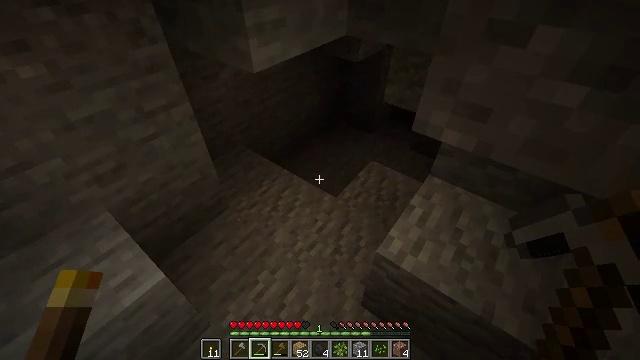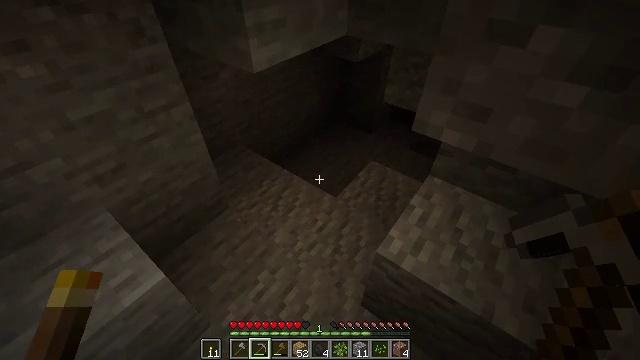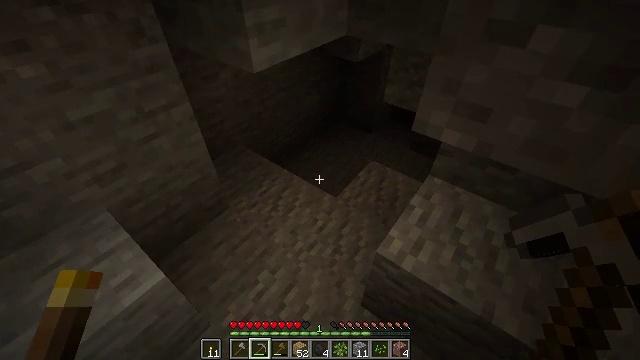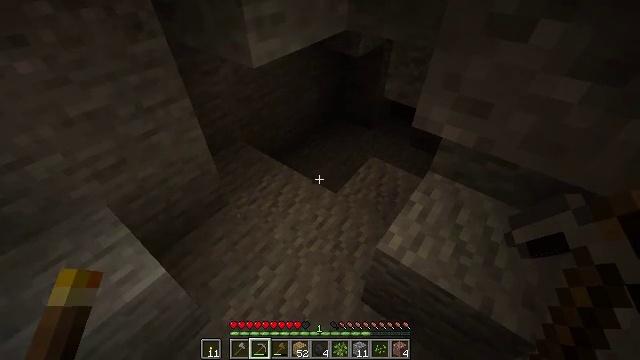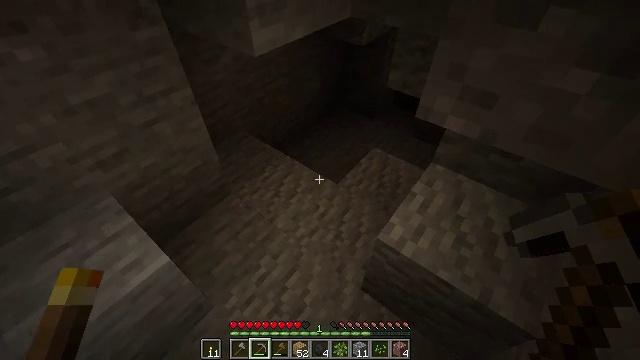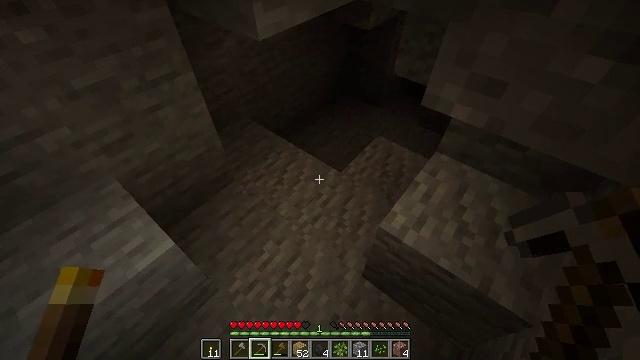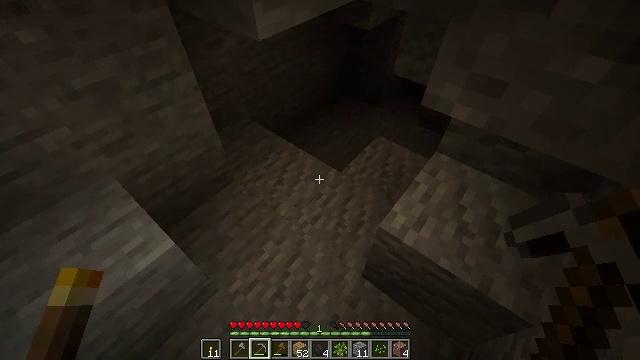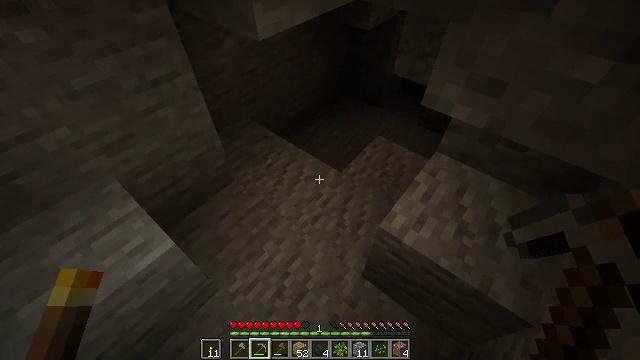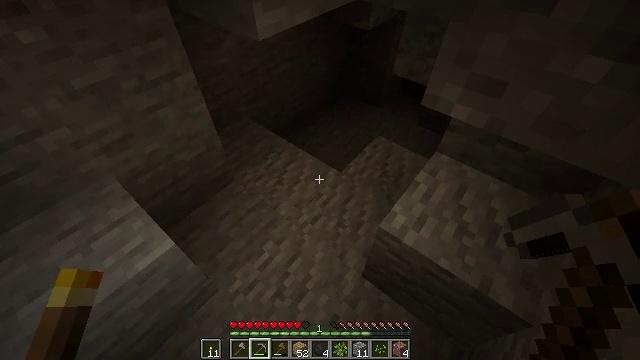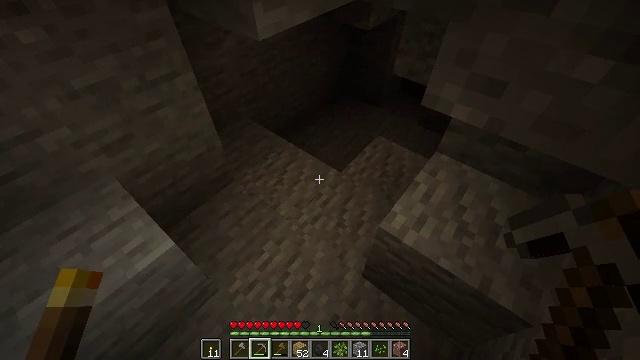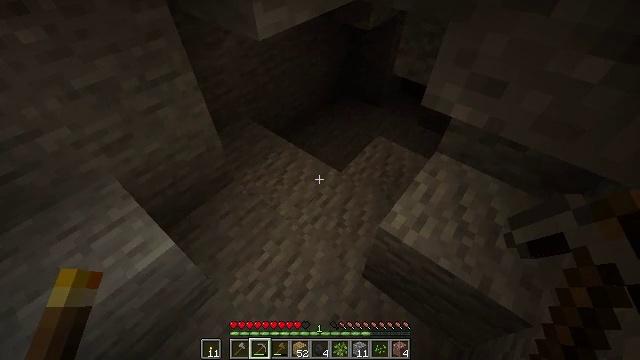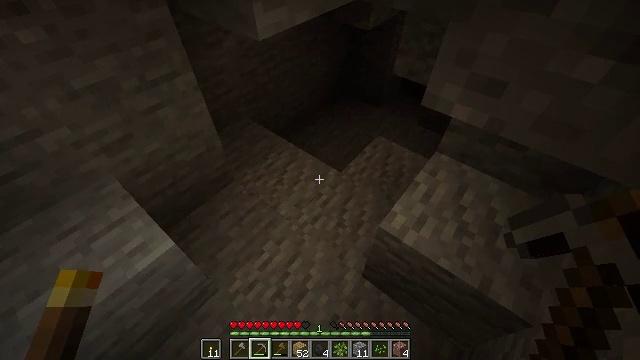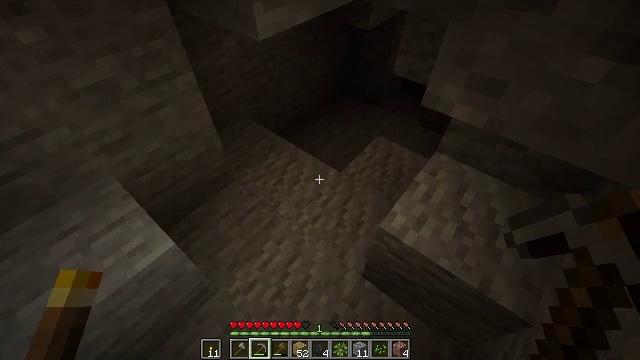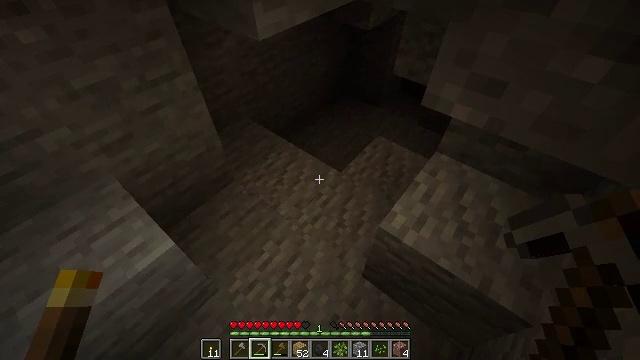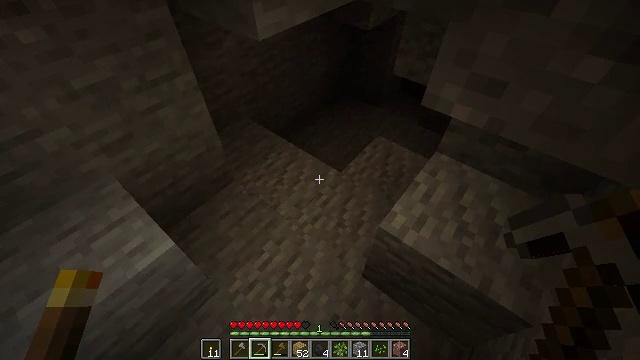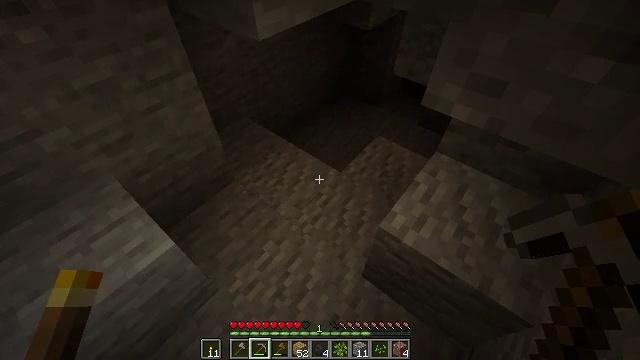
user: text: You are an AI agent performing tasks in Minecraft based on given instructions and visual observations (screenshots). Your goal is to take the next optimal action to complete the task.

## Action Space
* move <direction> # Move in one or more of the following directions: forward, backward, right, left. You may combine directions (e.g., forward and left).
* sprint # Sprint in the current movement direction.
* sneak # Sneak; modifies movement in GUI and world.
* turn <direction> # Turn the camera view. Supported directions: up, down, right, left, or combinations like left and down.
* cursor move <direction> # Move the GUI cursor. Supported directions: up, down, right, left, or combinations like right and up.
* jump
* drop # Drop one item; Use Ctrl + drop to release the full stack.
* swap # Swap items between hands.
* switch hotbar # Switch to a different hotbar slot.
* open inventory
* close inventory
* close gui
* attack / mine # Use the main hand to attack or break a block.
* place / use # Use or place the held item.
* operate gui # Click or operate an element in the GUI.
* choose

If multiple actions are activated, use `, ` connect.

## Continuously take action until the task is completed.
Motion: motion action
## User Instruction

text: Mine stone underground.
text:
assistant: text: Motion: no_op
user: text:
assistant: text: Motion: no_op
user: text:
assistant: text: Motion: no_op
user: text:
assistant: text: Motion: turn down
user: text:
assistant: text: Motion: turn left and down
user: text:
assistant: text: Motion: no_op
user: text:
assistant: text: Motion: no_op
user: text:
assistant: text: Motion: no_op
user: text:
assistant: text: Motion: no_op
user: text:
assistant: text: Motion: no_op
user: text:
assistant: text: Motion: no_op
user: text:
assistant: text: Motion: no_op
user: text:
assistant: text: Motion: no_op
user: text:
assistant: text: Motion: no_op
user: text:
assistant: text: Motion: no_op
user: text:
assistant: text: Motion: no_op
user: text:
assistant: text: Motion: no_op
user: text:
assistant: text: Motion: no_op
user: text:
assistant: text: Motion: no_op
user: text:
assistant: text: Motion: no_op
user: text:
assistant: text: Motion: no_op
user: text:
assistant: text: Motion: no_op
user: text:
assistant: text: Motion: no_op
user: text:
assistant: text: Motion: no_op
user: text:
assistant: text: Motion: no_op
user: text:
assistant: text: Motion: no_op
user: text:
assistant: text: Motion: no_op
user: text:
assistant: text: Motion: no_op
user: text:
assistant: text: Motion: no_op
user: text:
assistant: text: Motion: no_op